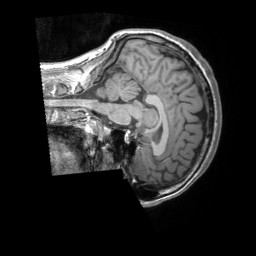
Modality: T1w
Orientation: sagittal